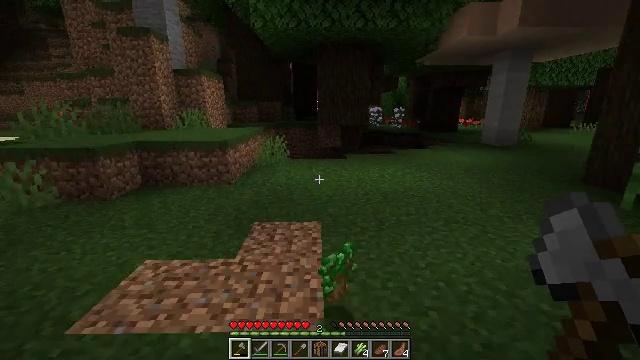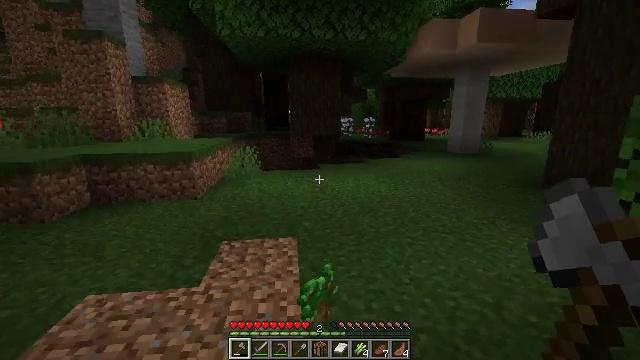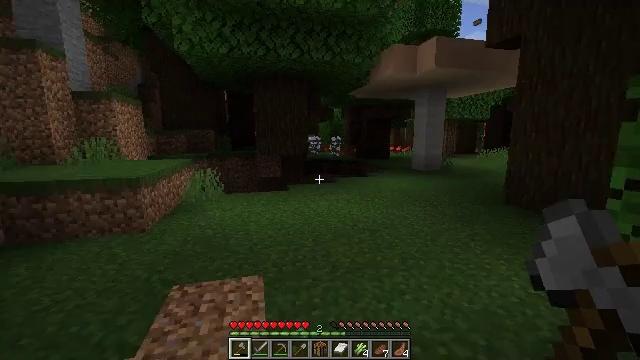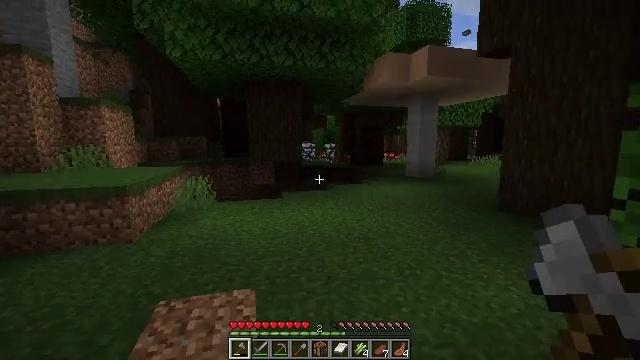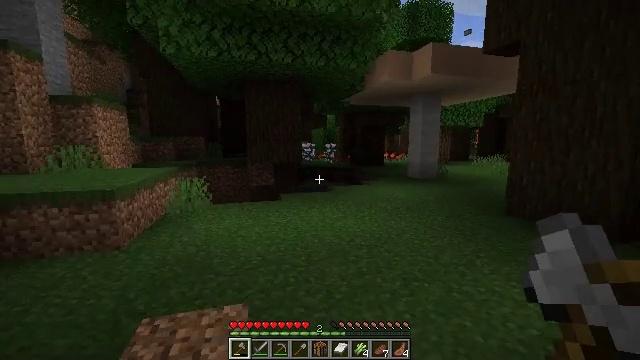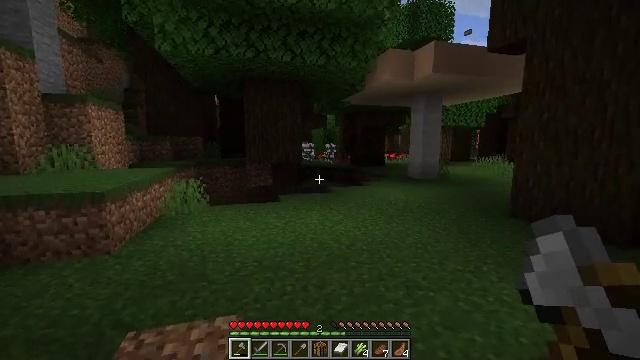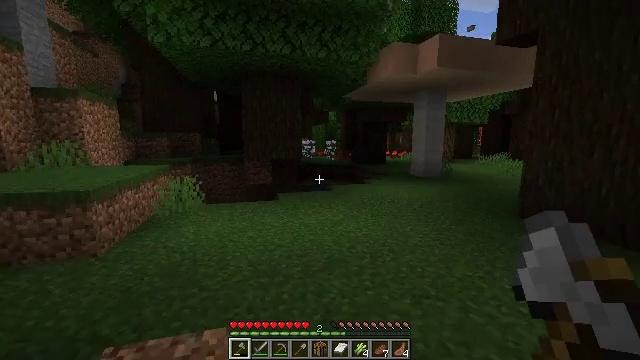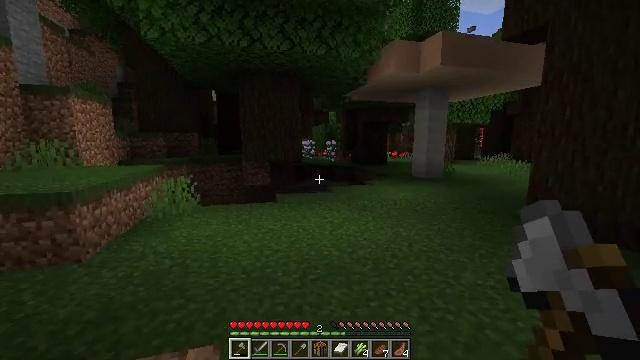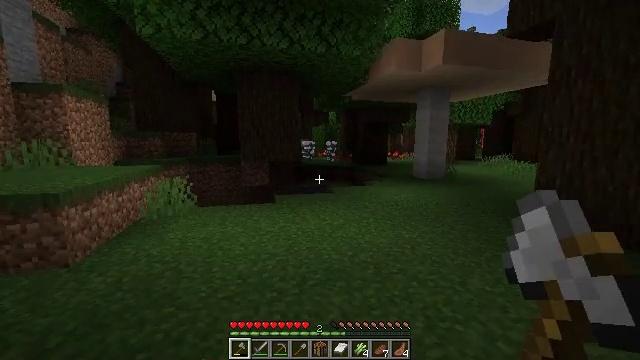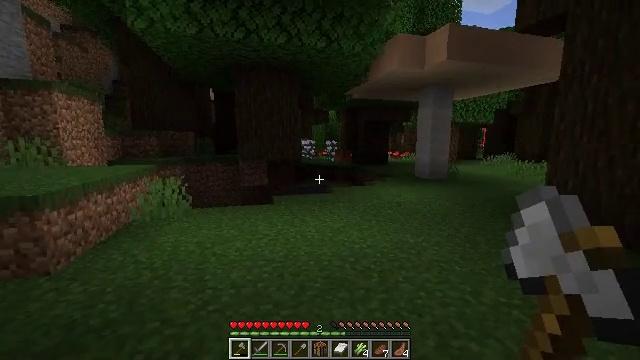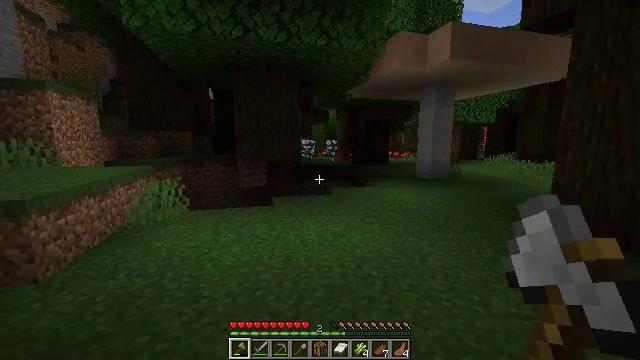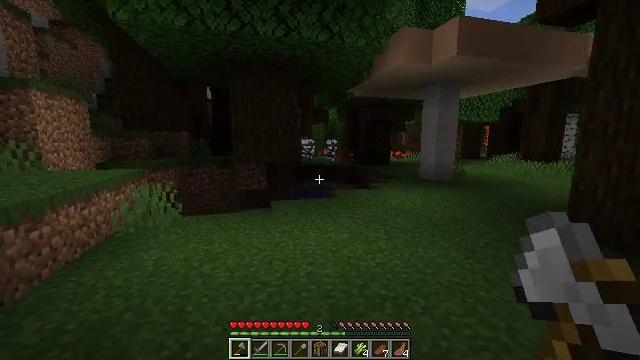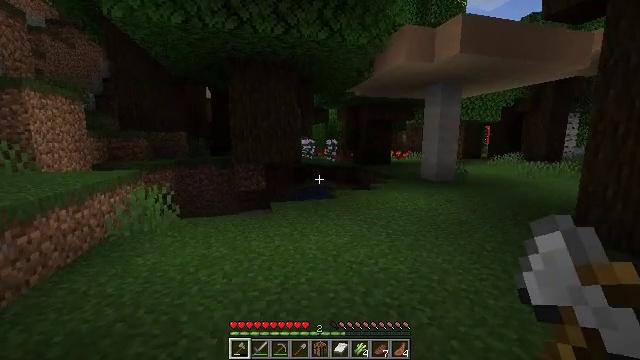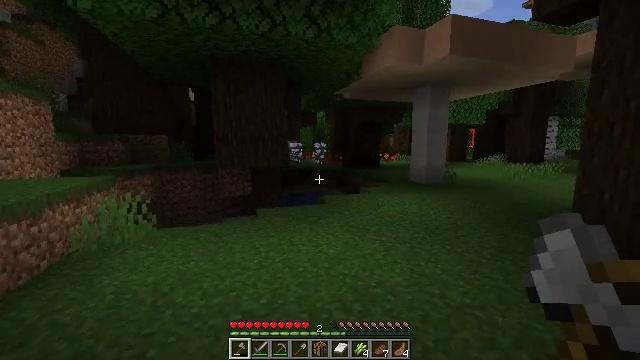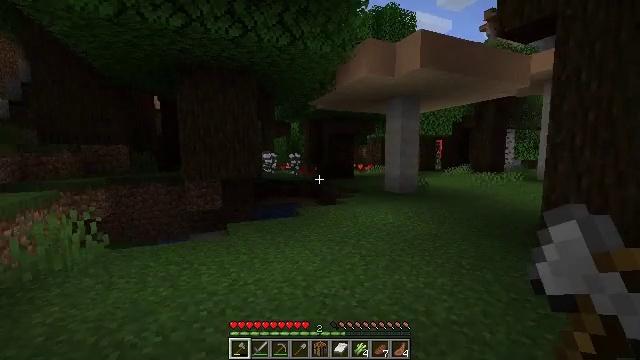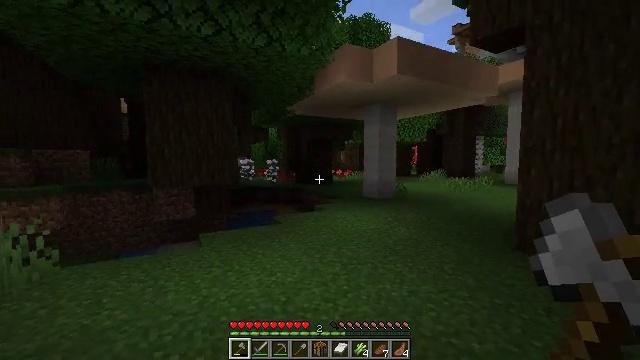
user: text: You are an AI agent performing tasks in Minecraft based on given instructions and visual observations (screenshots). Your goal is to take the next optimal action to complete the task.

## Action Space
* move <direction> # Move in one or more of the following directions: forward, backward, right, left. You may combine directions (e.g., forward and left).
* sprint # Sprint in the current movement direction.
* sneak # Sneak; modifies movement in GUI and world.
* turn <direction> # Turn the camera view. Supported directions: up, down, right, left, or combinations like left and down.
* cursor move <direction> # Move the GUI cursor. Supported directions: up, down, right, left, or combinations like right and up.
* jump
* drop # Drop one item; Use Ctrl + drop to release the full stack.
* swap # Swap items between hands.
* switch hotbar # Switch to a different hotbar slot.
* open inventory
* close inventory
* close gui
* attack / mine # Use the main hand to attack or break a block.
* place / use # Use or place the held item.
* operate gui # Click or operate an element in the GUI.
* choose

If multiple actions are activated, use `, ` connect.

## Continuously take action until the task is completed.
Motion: motion action
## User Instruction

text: Break the mushroom stem block.
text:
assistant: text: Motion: move forward, turn right and up
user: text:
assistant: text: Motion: move forward, turn right and up
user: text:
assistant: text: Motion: move forward, turn right and up
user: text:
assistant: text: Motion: move forward
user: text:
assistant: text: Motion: move forward
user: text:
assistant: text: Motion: move forward
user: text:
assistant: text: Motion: move forward
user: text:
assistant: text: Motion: move forward
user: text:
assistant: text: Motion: move forward
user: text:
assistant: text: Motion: move forward
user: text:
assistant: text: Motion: move forward
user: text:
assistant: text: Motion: move forward
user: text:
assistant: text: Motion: move forward, turn right
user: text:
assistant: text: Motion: move forward, turn right and up
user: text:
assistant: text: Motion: move forward, turn right and up
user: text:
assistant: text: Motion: move forward
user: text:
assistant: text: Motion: move forward
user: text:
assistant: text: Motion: move forward
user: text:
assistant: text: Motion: move forward
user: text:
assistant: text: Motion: move forward
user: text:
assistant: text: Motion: move forward, turn right and down
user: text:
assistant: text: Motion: move forward, turn right and down
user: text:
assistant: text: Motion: move forward
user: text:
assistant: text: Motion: move forward
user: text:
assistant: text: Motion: move forward
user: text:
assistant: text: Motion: move forward, turn right and down
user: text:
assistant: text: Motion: move forward, turn right and down
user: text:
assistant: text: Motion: move forward
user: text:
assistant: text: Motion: move forward
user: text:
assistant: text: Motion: move forward